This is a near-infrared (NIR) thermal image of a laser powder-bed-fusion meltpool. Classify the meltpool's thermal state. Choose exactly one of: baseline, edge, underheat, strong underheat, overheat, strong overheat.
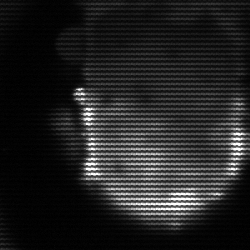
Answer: baseline